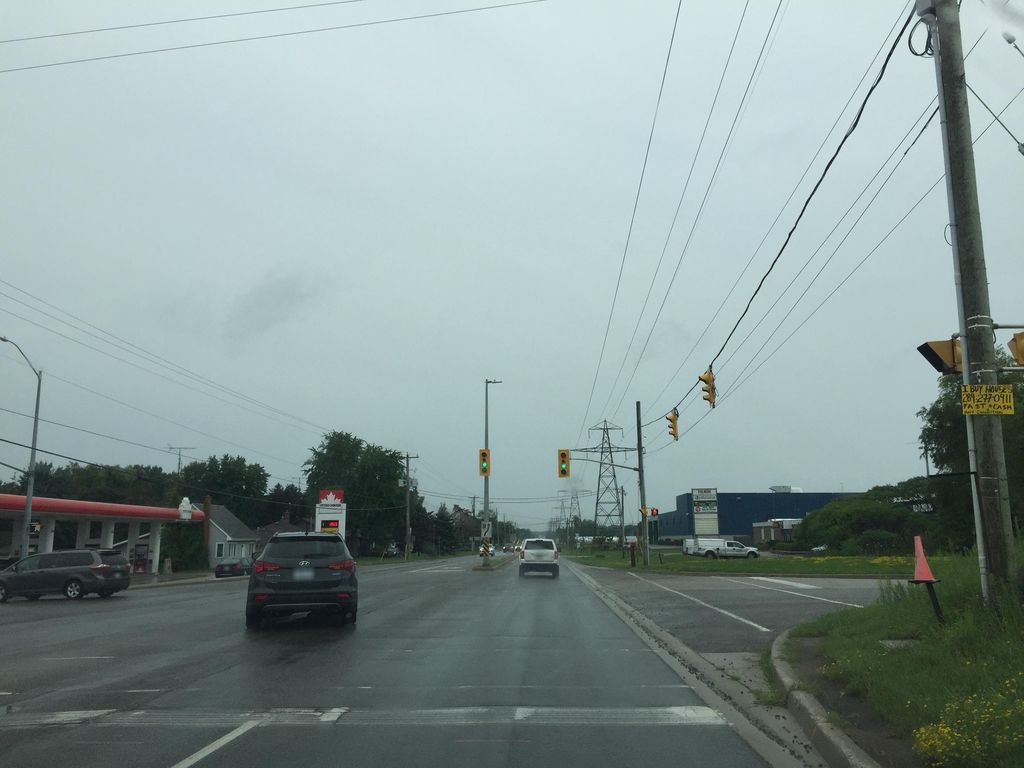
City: kitchener-waterloo